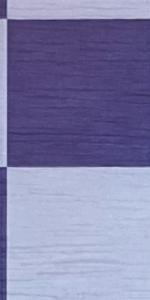
Label: Empty